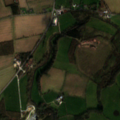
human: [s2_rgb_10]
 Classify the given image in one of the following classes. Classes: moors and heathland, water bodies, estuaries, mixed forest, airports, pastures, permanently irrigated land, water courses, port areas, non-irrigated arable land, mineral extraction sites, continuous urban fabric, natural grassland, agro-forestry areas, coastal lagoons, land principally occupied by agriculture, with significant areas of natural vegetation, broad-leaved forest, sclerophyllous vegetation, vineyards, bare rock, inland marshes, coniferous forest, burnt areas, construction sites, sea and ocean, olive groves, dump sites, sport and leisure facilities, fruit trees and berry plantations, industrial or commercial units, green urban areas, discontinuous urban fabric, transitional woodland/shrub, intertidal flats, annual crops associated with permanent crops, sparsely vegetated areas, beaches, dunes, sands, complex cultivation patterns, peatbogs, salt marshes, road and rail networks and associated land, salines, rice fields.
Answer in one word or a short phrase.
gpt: non-irrigated arable land, pastures